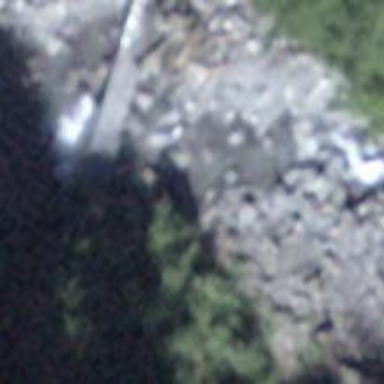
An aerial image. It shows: Check dam at location with retaining wall.